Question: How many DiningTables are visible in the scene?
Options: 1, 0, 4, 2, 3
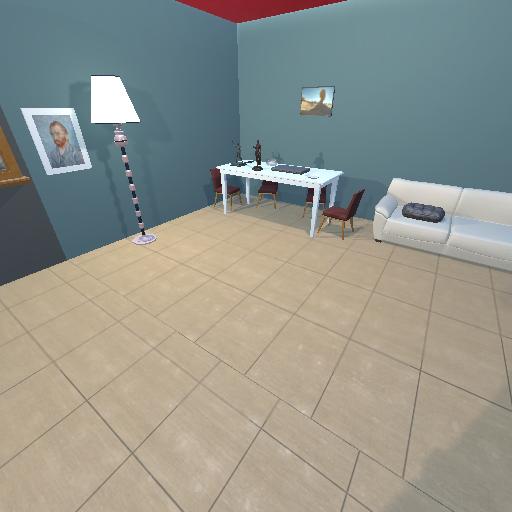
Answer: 1